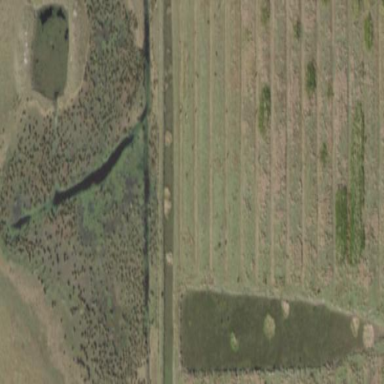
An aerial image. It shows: Wetland area characterized by wet meadow.